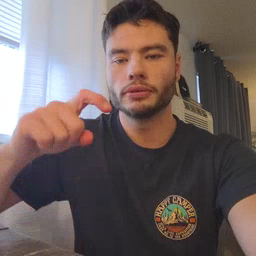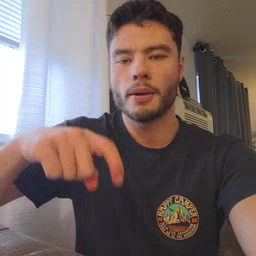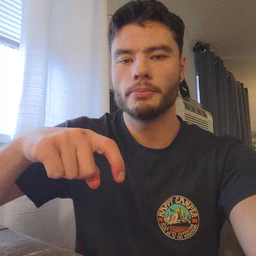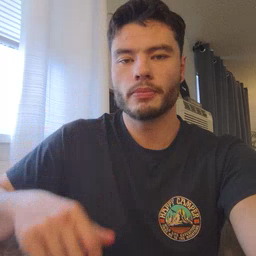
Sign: time